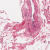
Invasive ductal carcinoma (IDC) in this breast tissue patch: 0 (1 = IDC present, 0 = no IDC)